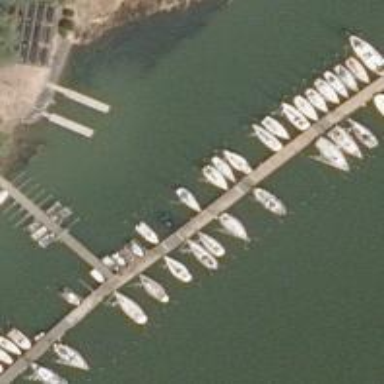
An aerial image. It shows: Man-made pier.